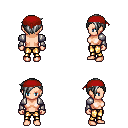
a pixel art fantasy rpg character, female body template, human, light skin, steel arm armor, gold greaves, gray pixie cut hairstyle, red bandana, four views (front, back, left, right), 2x2 character sprite sheet, small pixel art, hard edges, no anti-aliasing